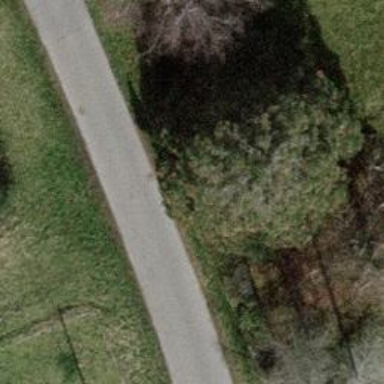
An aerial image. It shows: Evergreen tree with needle-leaved leaves.